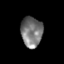
Tissue: skin
Cell type: Epithelial cells
Senescence score: 0.2282
Nuclear area (px): 630
Mean DAPI intensity: 121.027